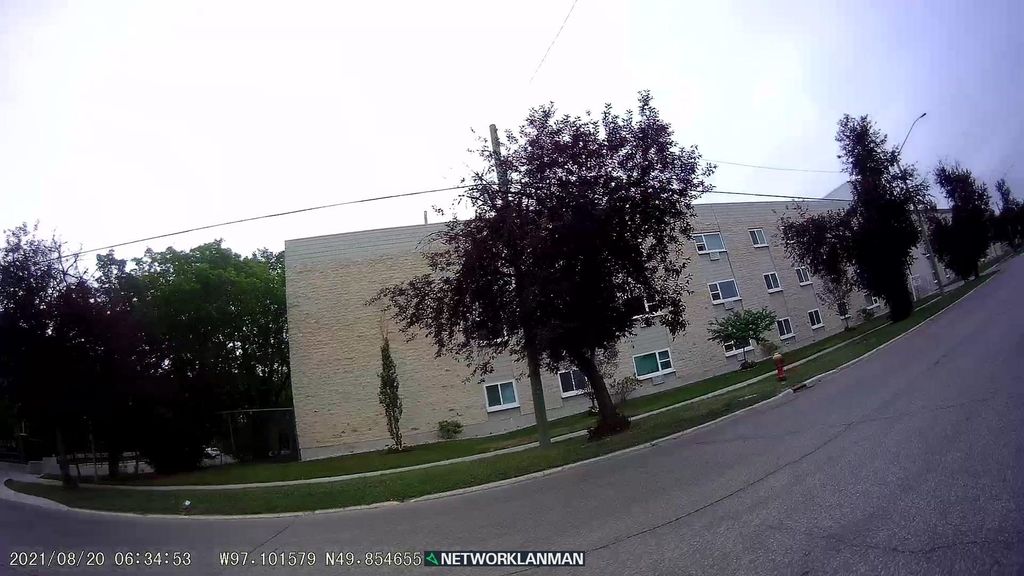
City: winnipeg